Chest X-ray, PA view. Patient: 40 years old, sex M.
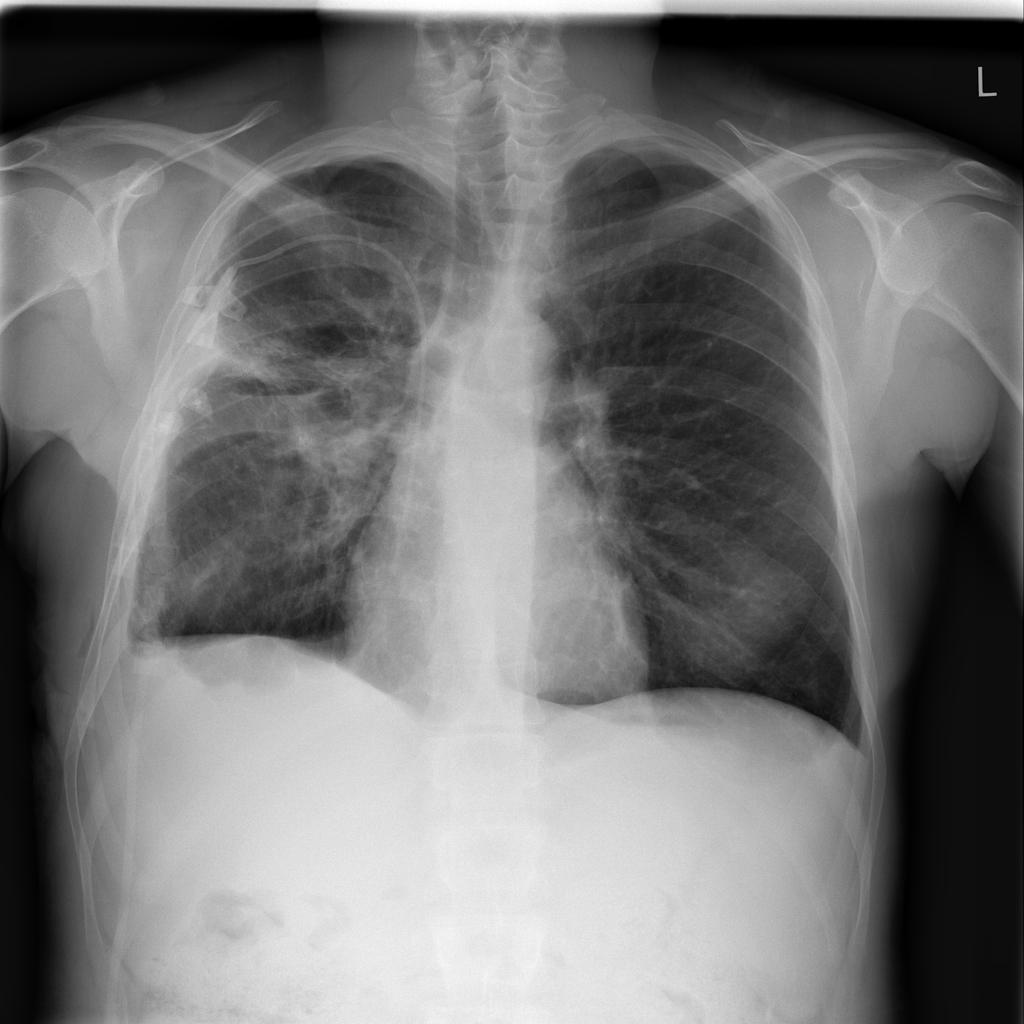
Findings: Effusion